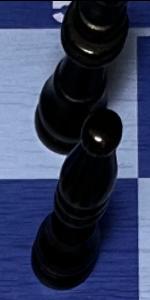
Label: Bishop_Black